Interaction volume radius: 5 \u00c5
Interaction volume height: 10 \u00c5
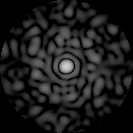
Disorder parameter: 0.7559